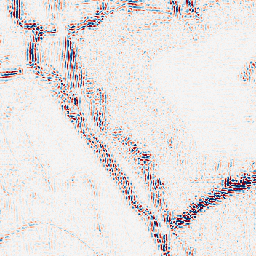
Category: wavelet
Decomposition family: wavelet_reverse_biorthogonal
Decomposition parameters: wavelet: rbio3.5
level: 2
Upsampling method: quartic
Upsampling parameters: scale: 2
Upsampling scale: 2